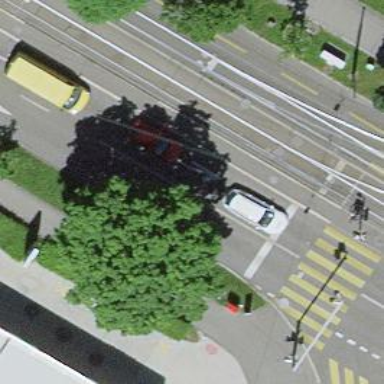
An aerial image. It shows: Primary road with asphalt surface and designated cycle lane.